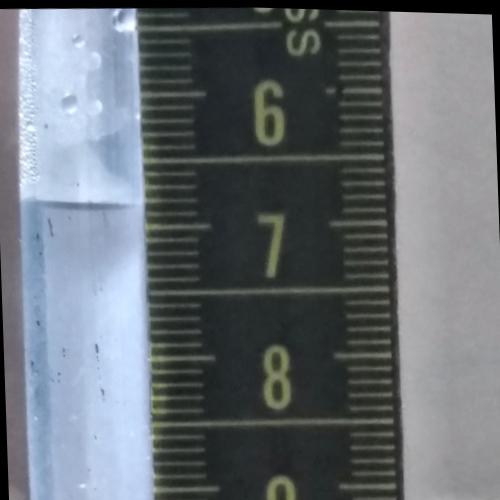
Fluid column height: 6.8 cm